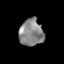
Tissue: skin
Cell type: Epithelial cells
Senescence score: 0.2815
Nuclear area (px): 632
Mean DAPI intensity: 135.171